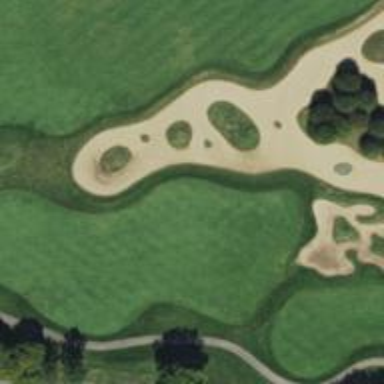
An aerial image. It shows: Golf fairway surrounded by grass.